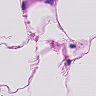
Metastatic tissue present: no